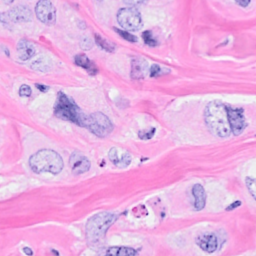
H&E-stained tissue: Breast